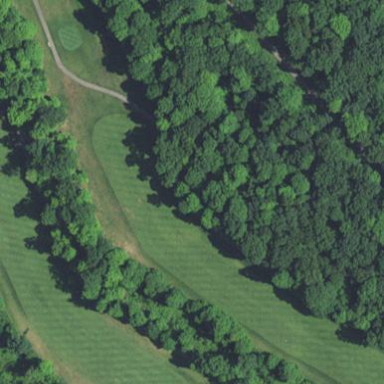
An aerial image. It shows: Grassy fairway on golf course.